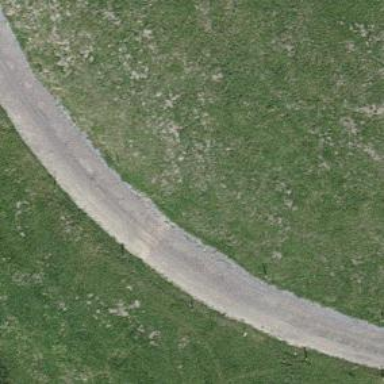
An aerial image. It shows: Well-maintained track road with grade 1 tracktype.